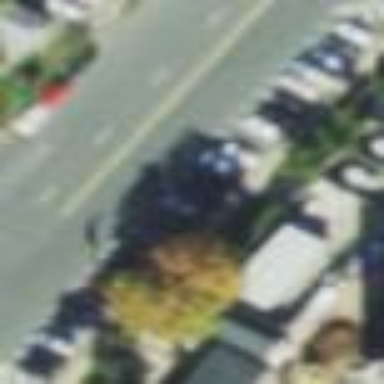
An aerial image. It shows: Street-side parking area.